Chest X-ray:
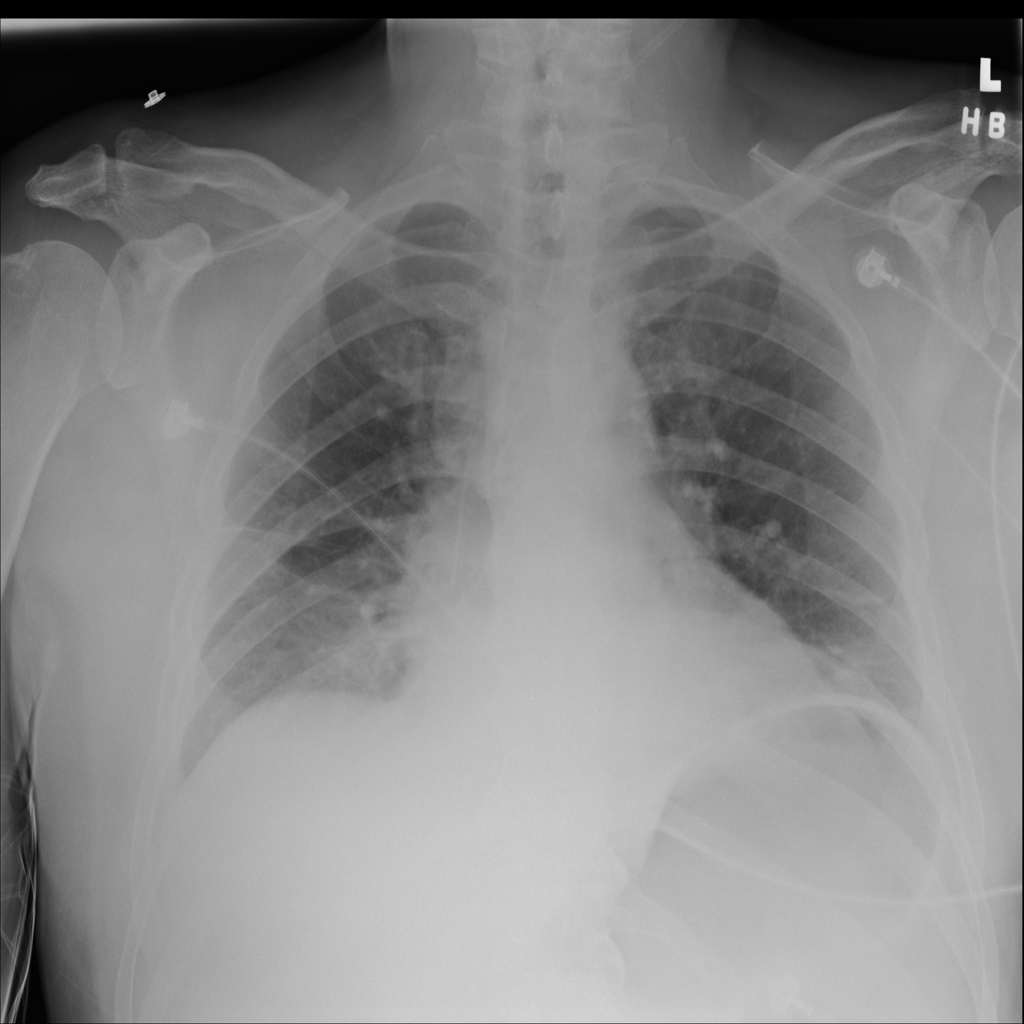
Findings: Consolidation, Effusion
No abnormal finding: no